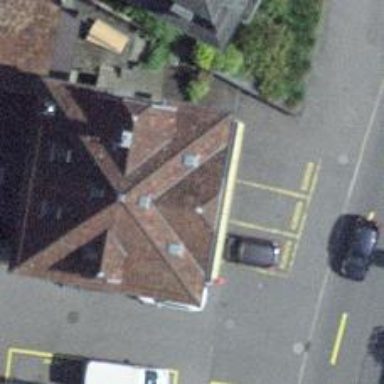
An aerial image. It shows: Fast food establishment.